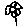
Label: flower